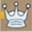
Piece: wQ